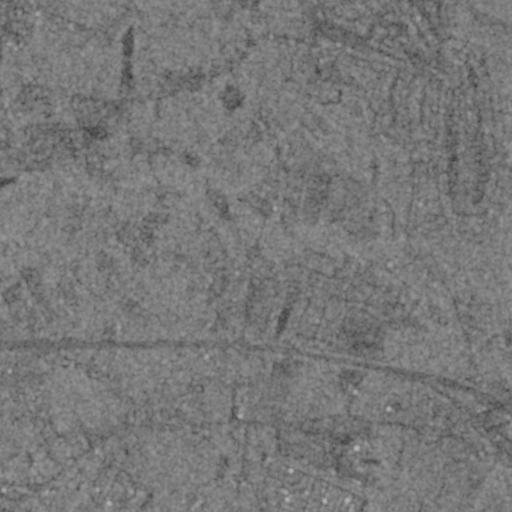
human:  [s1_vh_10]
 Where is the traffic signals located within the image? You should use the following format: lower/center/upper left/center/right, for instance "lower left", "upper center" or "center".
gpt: The traffic signals is located in the lower right of the image.
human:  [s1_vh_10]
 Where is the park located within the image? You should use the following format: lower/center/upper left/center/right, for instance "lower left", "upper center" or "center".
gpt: There is no park in the image.

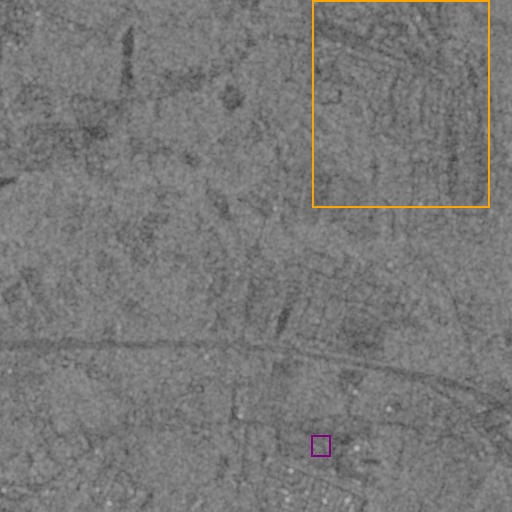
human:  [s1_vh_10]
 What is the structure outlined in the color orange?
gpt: The structure outlined in orange is a park.
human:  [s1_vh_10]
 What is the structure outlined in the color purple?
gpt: The structure outlined in purple is a building.
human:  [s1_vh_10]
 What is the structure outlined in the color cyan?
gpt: There is no cyan outline.